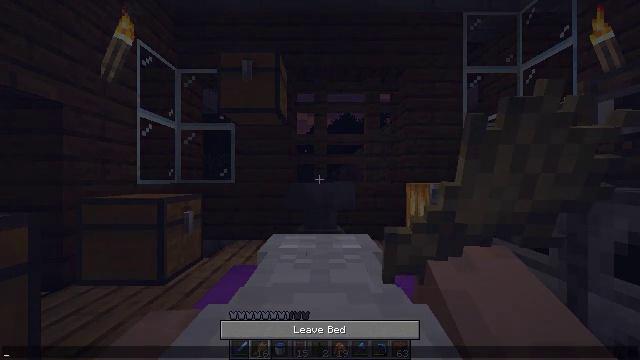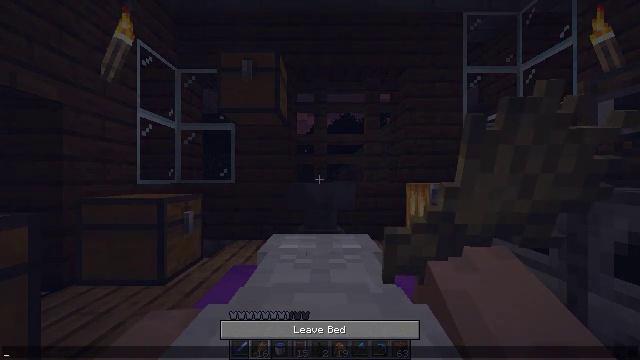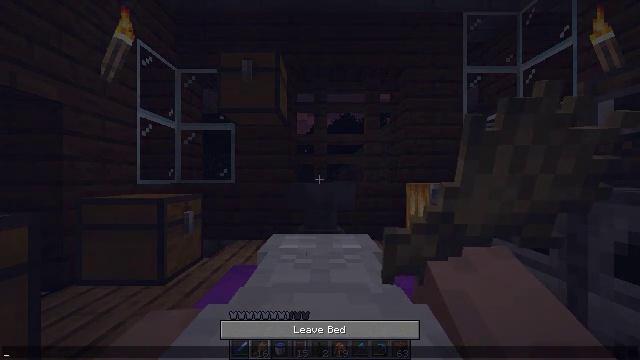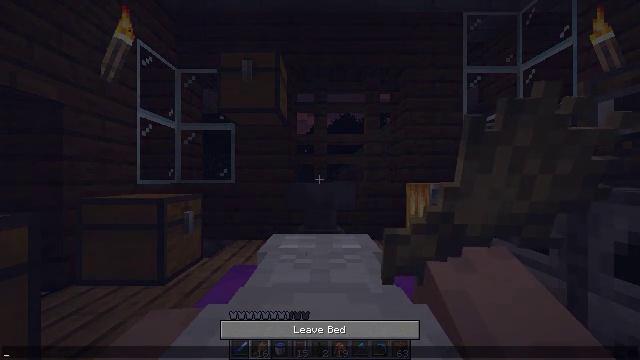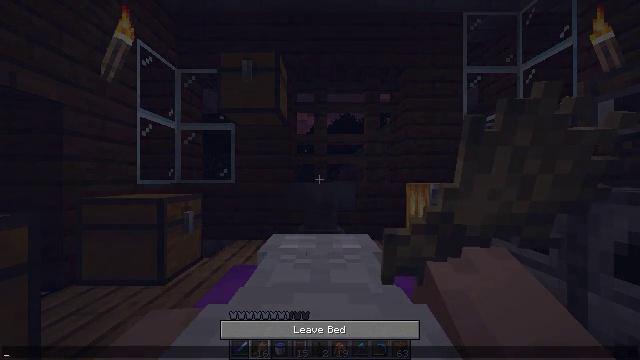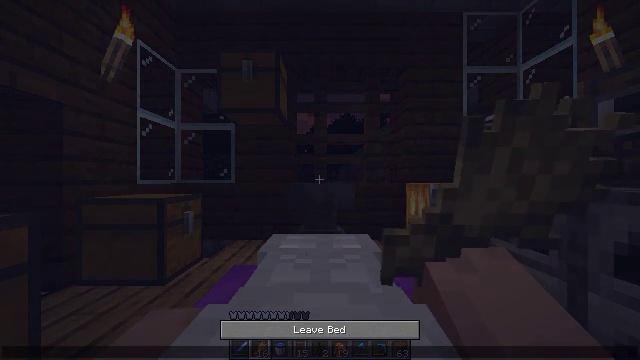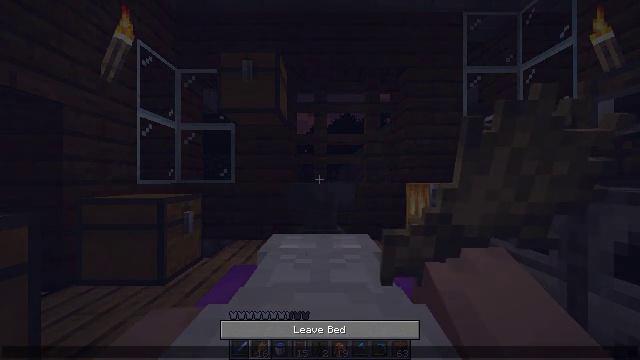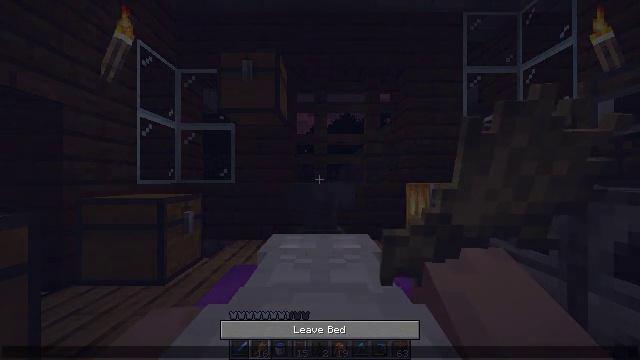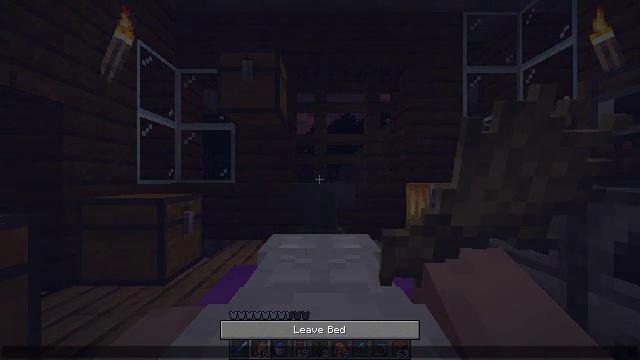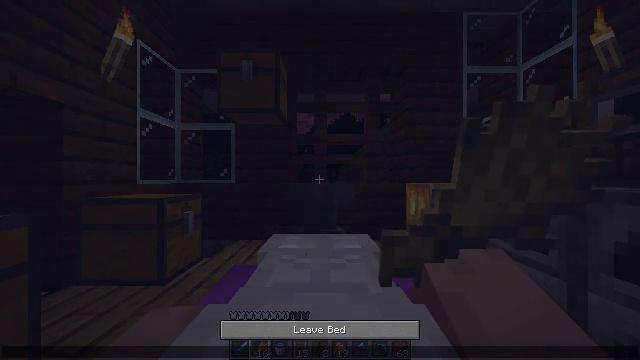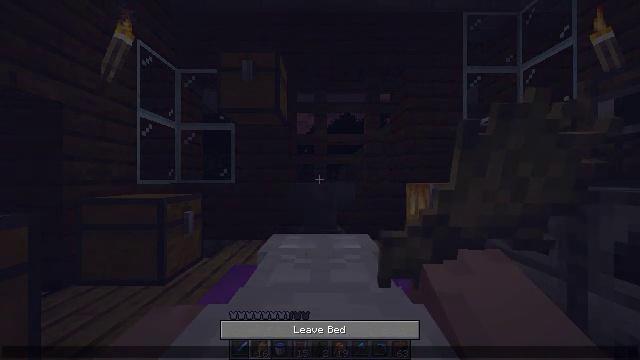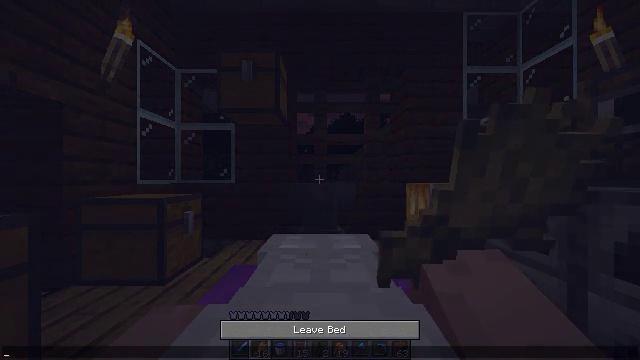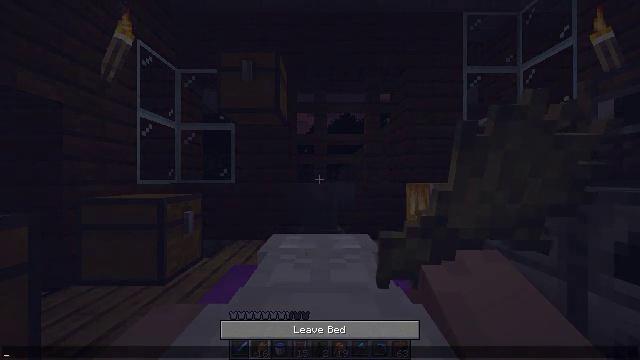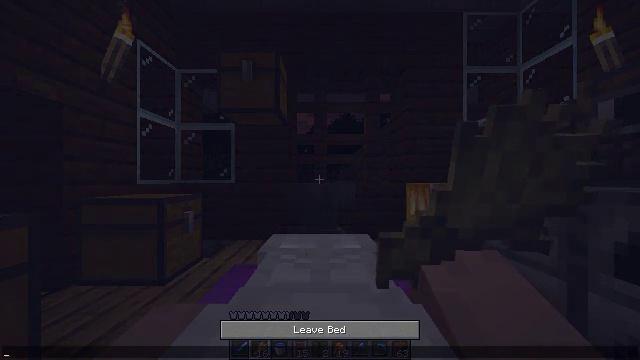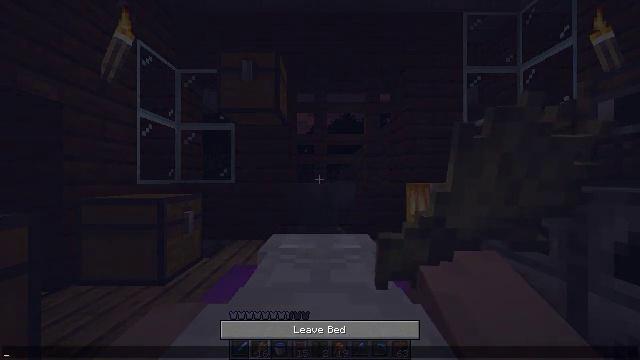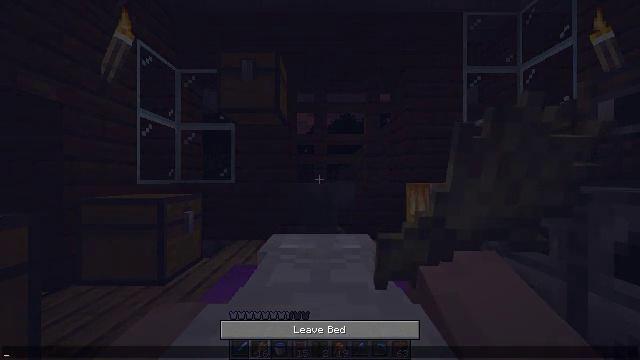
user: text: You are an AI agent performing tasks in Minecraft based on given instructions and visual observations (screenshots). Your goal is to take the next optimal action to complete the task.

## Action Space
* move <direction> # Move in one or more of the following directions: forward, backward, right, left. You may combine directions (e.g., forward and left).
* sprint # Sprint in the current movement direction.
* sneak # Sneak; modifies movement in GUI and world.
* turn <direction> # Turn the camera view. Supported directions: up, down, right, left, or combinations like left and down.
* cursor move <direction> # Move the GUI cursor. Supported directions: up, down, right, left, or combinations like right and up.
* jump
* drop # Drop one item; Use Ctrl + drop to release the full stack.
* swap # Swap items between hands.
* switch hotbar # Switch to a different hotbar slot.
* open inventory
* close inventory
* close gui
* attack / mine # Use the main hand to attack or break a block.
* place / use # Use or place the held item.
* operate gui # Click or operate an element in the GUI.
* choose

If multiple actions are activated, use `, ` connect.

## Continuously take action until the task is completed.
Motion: motion action
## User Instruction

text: Craft a piston.
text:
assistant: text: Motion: no_op
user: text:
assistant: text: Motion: no_op
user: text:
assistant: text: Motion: no_op
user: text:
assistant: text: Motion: no_op
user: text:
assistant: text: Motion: no_op
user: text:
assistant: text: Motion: no_op
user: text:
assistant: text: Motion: no_op
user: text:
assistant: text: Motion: no_op
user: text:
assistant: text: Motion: no_op
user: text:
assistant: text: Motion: no_op
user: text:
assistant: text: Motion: no_op
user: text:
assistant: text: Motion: no_op
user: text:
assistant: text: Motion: no_op
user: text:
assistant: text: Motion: no_op
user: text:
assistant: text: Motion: no_op
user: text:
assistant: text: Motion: no_op
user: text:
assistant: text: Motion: no_op
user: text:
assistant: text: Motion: no_op
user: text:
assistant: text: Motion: no_op
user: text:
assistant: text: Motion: no_op
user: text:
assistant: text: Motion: no_op
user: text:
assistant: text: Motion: no_op
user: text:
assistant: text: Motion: no_op
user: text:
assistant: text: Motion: no_op
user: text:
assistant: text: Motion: no_op
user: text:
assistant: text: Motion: no_op
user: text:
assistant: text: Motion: no_op
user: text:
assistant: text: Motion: no_op
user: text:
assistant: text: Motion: close gui
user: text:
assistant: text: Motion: no_op